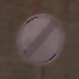
Verkehrszeichen: EndeSaemtlicherBegrenzungen
Umgebung: Outdoor, Urban
Tageszeit: MorningAfternoon
Wetter: Clear
Licht: Natural
Jahreszeit: NotSpecified
Kontrast: MediumContrast